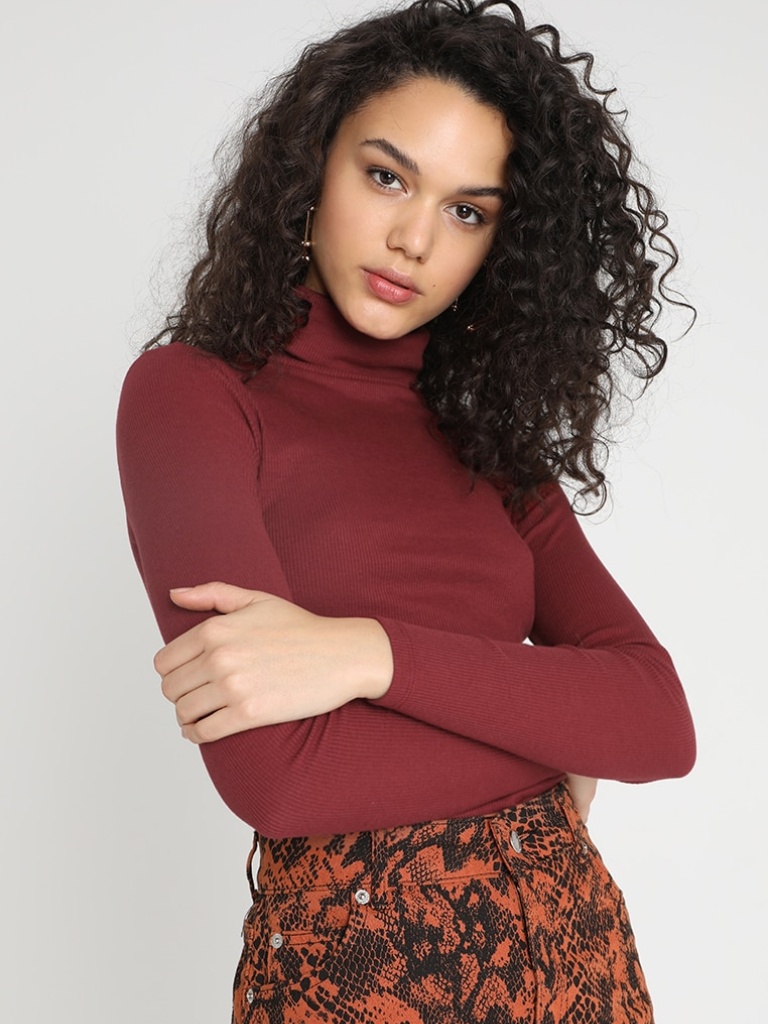
knit tight a long-sleeved with the sleeves down hip length Fully Tucked in turtleneck turtleneck